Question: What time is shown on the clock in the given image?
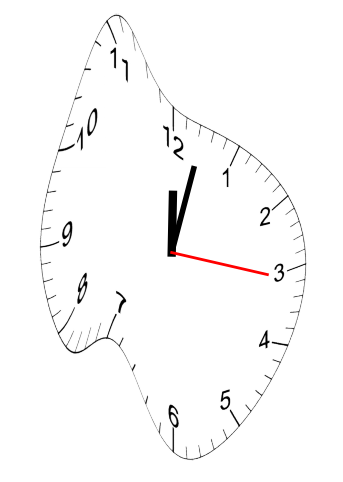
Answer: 12:02:16